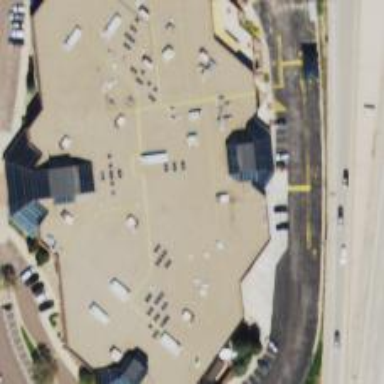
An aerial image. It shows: Retail building.